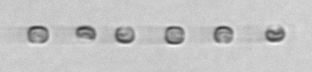
Label: Skeletonema